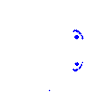
Particle: pion